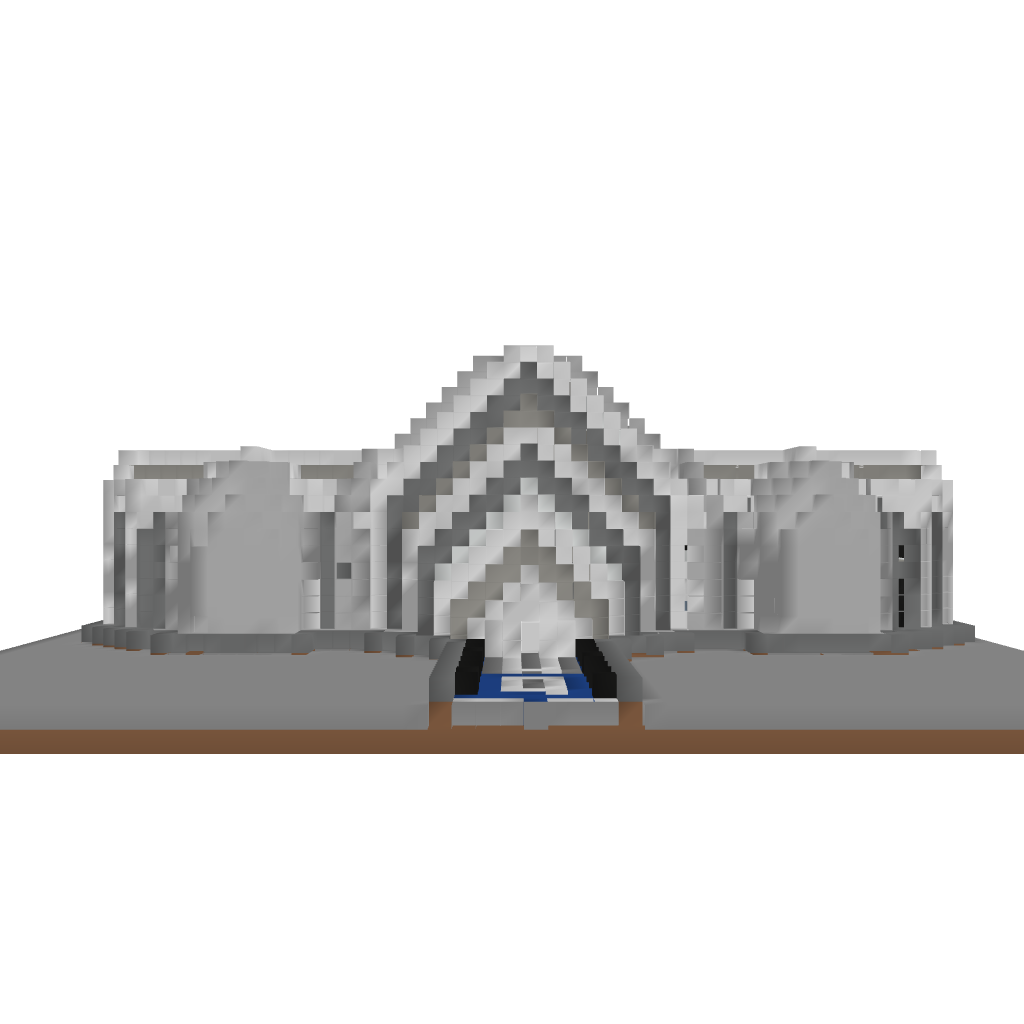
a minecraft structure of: Ellipsis